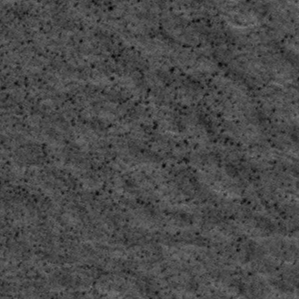
Label: frost